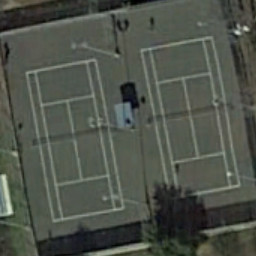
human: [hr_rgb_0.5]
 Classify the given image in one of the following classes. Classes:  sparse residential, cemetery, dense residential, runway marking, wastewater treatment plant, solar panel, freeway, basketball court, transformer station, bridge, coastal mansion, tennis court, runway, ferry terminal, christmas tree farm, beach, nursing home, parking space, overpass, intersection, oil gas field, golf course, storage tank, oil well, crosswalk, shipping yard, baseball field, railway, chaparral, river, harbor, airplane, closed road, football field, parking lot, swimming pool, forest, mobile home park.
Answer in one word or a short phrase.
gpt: tennis court